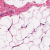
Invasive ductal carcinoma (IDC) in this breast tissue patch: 0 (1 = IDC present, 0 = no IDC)